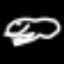
Label: frog